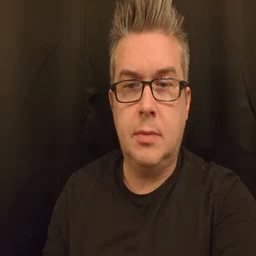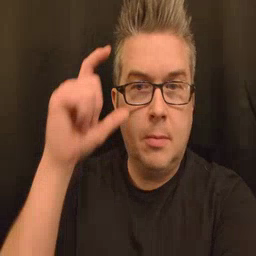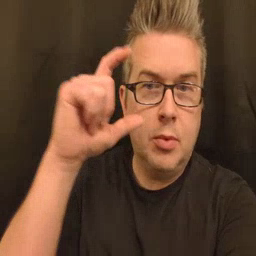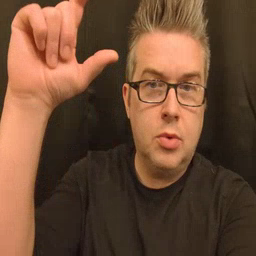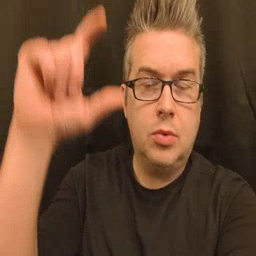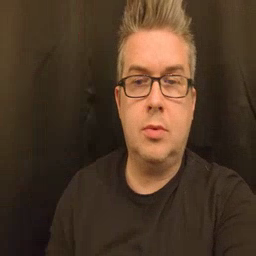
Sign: moon